Field crop: maize
Growth stage: 2
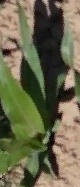
Species: maize